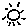
Label: sun